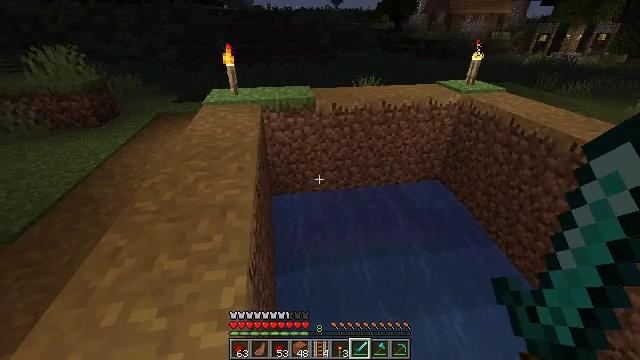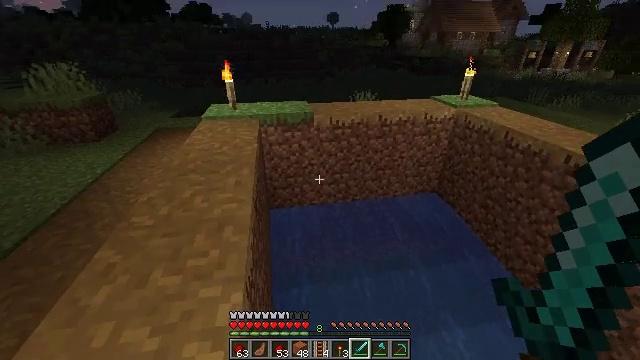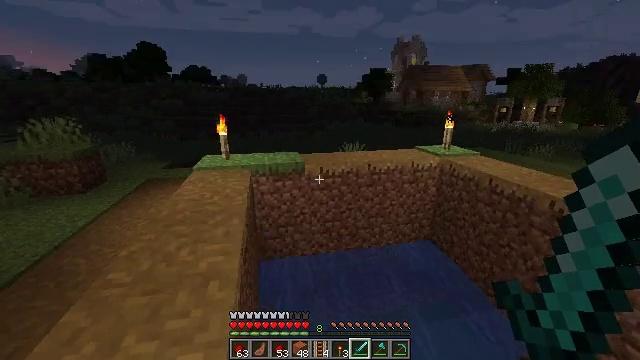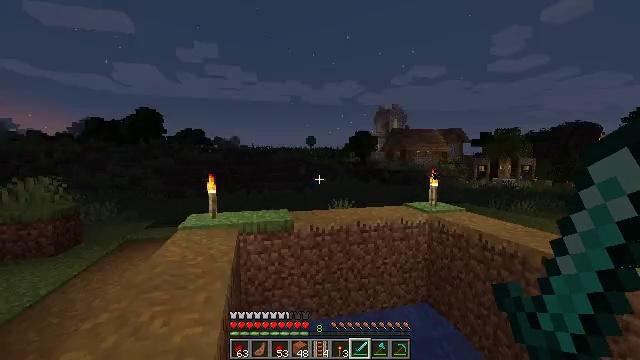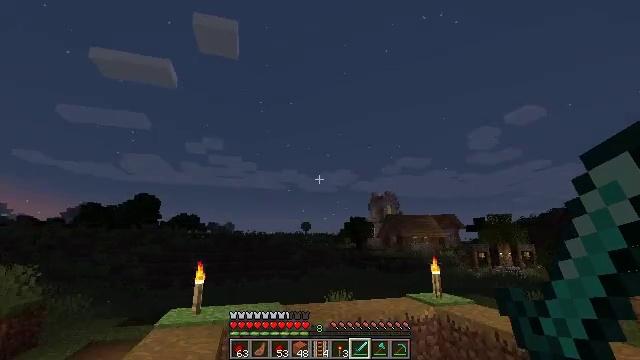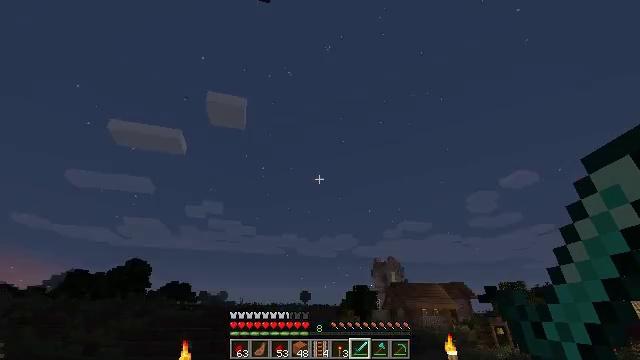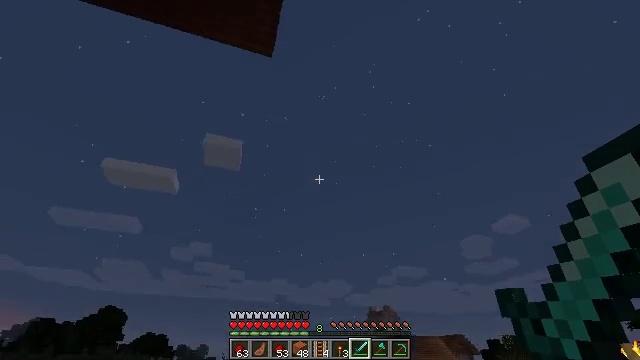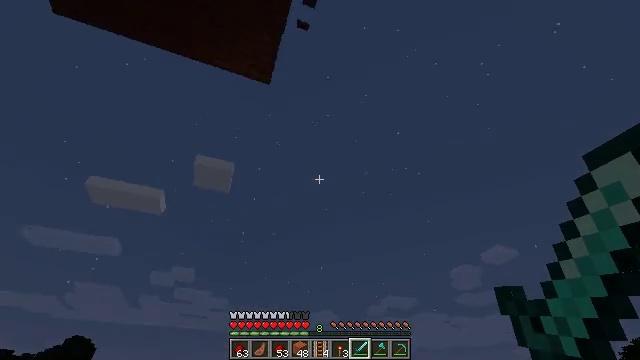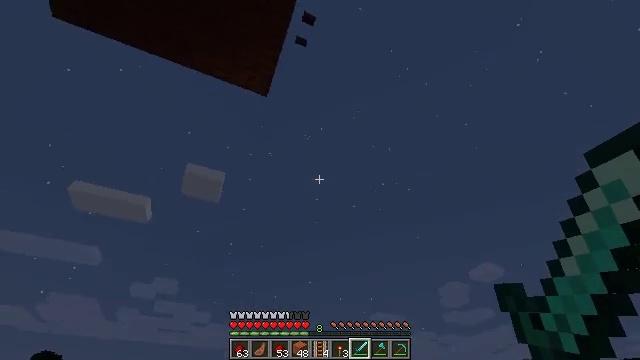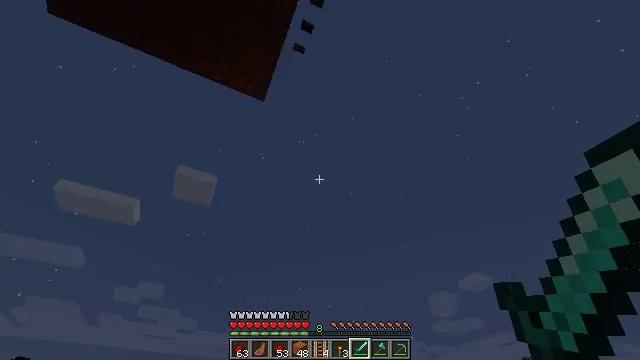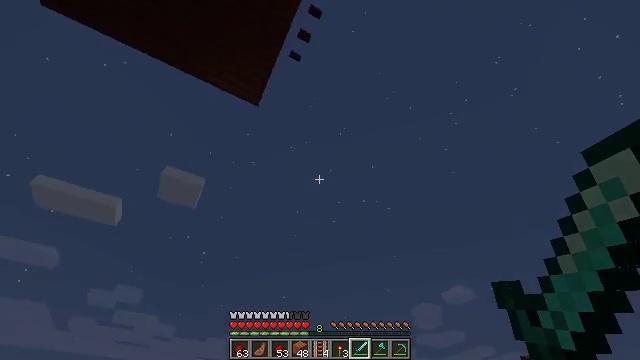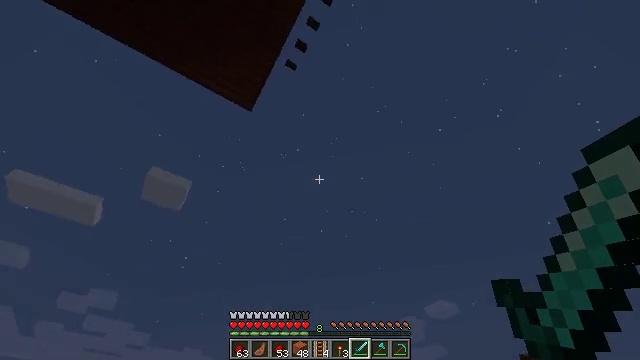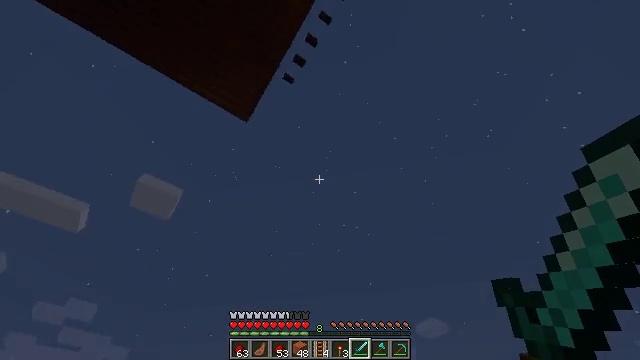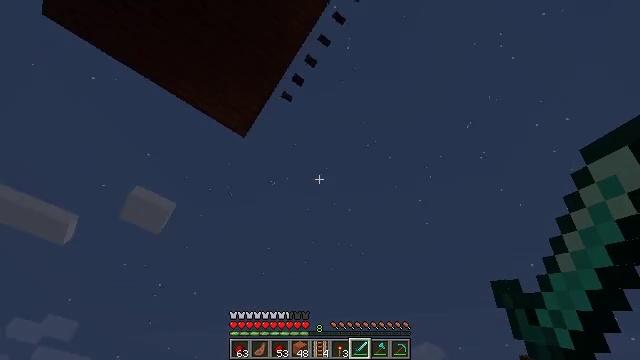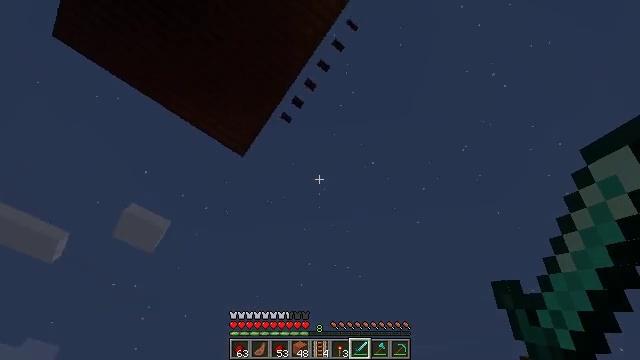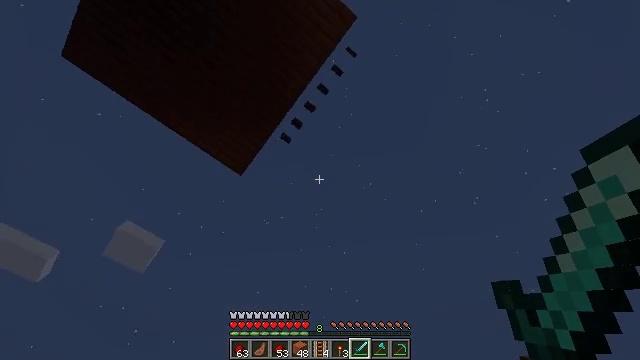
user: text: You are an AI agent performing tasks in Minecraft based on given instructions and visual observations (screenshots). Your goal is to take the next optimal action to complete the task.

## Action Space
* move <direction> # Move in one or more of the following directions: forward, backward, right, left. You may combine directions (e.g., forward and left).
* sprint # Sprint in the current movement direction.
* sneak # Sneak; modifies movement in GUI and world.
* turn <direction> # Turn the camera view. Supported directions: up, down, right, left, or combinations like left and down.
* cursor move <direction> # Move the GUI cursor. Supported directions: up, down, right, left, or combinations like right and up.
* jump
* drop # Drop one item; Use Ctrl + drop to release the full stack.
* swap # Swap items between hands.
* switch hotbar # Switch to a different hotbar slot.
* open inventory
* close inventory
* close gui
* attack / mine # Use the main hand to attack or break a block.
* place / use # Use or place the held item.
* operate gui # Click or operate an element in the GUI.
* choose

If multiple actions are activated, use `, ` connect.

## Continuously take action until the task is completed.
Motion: motion action
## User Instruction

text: Harm the villager.
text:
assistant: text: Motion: sneak, turn up
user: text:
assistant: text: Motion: sneak, turn right and up
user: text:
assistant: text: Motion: sneak, turn right and up
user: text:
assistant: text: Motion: move left, sneak, turn right and up
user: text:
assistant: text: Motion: move left, sneak, turn up
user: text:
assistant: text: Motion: move left, sneak, turn right and up
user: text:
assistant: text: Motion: move left, sneak, turn right and up
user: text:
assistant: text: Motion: move left, sneak, turn right and up
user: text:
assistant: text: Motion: sneak, turn right and up
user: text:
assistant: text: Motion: sneak, turn right and up
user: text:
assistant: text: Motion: sneak, turn right and up
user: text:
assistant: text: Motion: sneak, turn right and up
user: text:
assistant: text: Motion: sneak, turn right and up
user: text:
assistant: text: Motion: sneak, turn right and up
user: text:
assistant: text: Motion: sneak, turn right and up
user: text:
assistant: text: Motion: sneak, turn up
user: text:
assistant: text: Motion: sneak, turn up
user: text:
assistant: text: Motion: sneak
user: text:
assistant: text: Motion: sneak
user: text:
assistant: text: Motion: sneak
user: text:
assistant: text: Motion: sneak, turn left and down
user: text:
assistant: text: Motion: move left, sneak, turn left and down
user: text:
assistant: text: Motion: move left, sneak, turn left and down
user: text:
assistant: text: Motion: move left, sneak, turn left and down
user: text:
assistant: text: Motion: move left, sneak, turn left and down
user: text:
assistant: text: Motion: move left, sneak, turn down
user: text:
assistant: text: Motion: sneak, turn down
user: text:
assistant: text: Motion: sneak, turn down
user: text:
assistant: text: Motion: sneak, turn down
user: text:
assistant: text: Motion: sneak, turn left and down